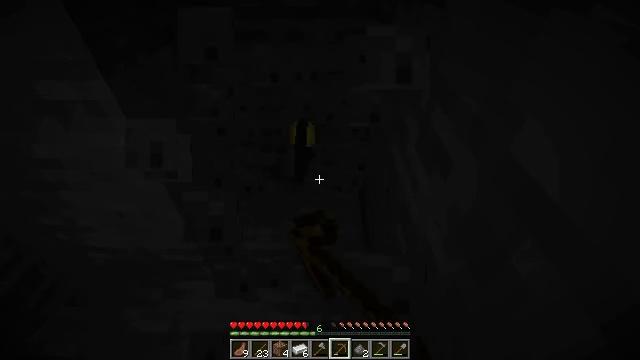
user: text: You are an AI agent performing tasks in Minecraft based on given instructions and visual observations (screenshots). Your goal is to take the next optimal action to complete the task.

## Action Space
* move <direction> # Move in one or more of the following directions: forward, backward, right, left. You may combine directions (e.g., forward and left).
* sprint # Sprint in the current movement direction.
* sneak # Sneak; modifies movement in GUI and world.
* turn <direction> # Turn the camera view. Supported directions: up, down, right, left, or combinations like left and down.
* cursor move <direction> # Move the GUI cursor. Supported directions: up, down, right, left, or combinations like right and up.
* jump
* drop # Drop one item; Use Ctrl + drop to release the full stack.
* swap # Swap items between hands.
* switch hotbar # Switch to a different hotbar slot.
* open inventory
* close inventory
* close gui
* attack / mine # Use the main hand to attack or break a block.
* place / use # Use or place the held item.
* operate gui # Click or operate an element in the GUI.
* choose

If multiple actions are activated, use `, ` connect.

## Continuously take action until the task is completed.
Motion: motion action
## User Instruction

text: Find and mine the coal ore.
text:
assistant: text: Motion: attack / mine